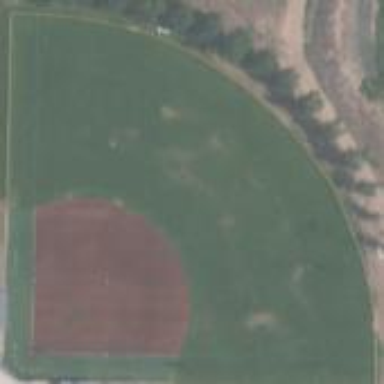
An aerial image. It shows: Grass pitch designated for baseball.